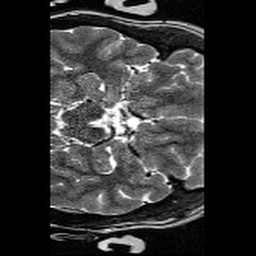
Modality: T2w
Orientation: axial